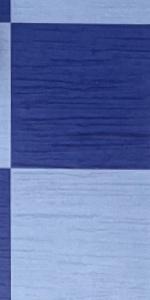
Label: Empty